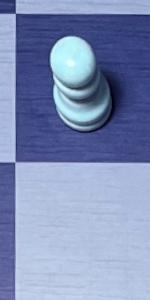
Label: Empty